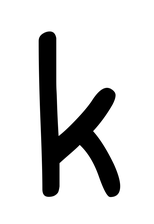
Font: PatrickHand-Regular